Interaction volume radius: 5 \u00c5
Interaction volume height: 35 \u00c5
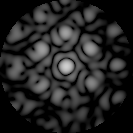
Disorder parameter: 0.5024